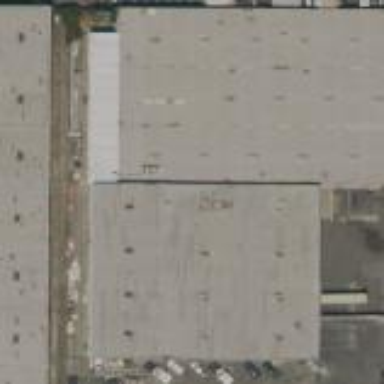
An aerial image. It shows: Warehouse building.